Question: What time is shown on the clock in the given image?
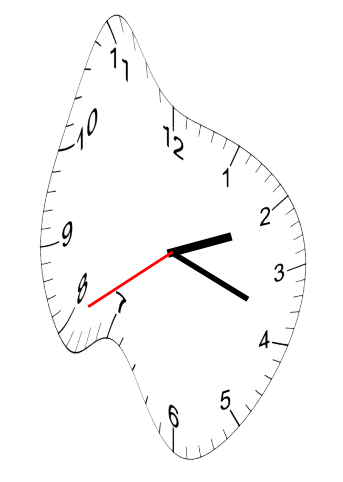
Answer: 02:18:40